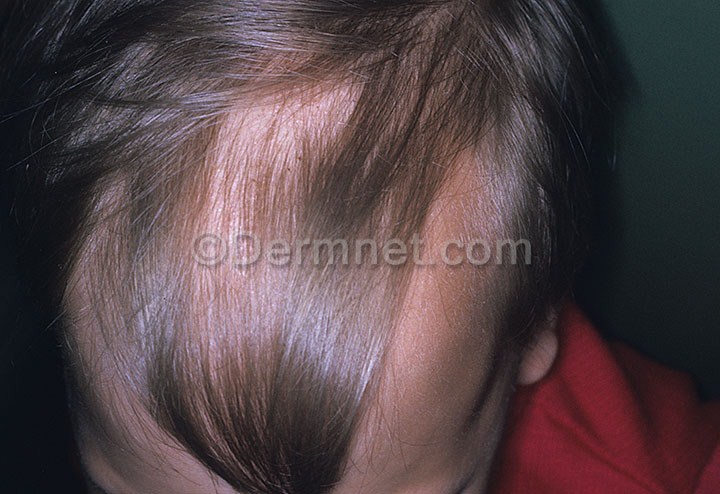
Disease: Hair Loss Photos Alopecia and other Hair Diseases